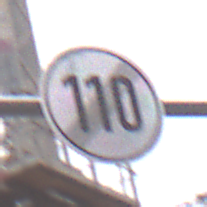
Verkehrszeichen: EndeGeschwindigkeit110
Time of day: MorningAfternoon
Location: Outdoor (Urban)
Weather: Overcast
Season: NotSpecified
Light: Natural